Question: I need to create mask based on image (any possible shape). I need to:
1. Create CALayer with CGPath as a proper mask
2. Call [UIView.layer setMask: with layer above ]
So main big question is how to set CGPath based on black-white image? Or is it possible to place mask from image?
Thanks!
---
Example image of a mask:

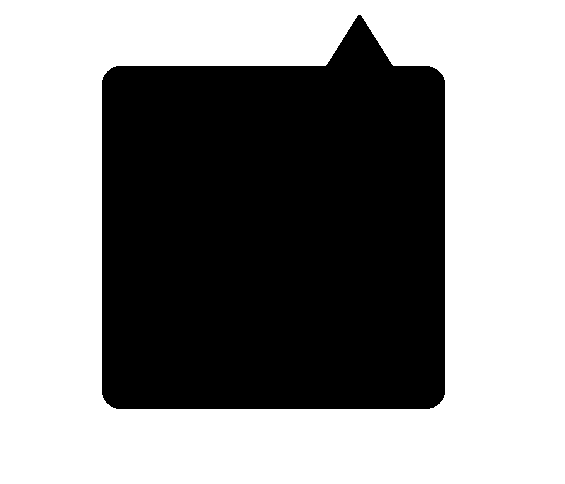
Answer: You will need to create your image with an alpha channel. According to 'CALayer''s mask property documentation:
> An optional layer whose alpha channel is used as a mask to select
between the layer's background and the result of compositing the
layer's contents with its filtered background.
So the layer you want to use as mask needs an alpha channel. If you want to use an image to create such a channel, the image itself needs to have an alpha channel. So you would need to copy the black and white mask you posted above into the alpha channel of an image. The color of that particular image is ignored. You then load the image, set a layers contents to it and use that layer as a different layers mask. Something around this:
'''
UIImage* imageWithAlphaChannel = [UIImage imageNamed:@"alpha.png"]; // Won't work with jpg
CGImageRef cgImageWithAlpha = [imageWithAlphaChannel CGImage];
CALayer* maskingLayer = [CALayer layer];
maskingLayer.contents = (id)cgImageWithAlpha;
//Assume viewToBeMasked is the view, who's layer needs to be masked
CALayer* layerToBeMasked = viewToBeMasked.layer;
layerToBeMasked.mask = maskingLayer;
maskingLayer.frame = layerToBeMasked.bounds;
//Alternativly use: viewToBeMasked.layer.mask = maskingLayer;
'''
Coded in the browser, excuse systactical errors.
Storing all your masks as png files might blow your app size. You could store the masks as jpgs and create the appropriate alpha version at runtime using the CoreGraphics drawing functions. But that is another question.....